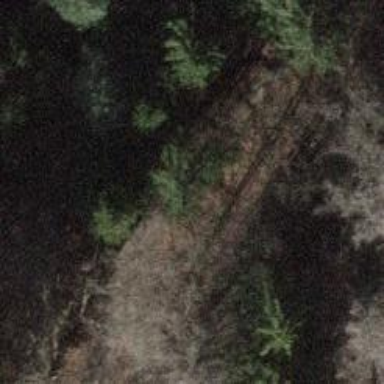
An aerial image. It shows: Brown bench in the vicinity.